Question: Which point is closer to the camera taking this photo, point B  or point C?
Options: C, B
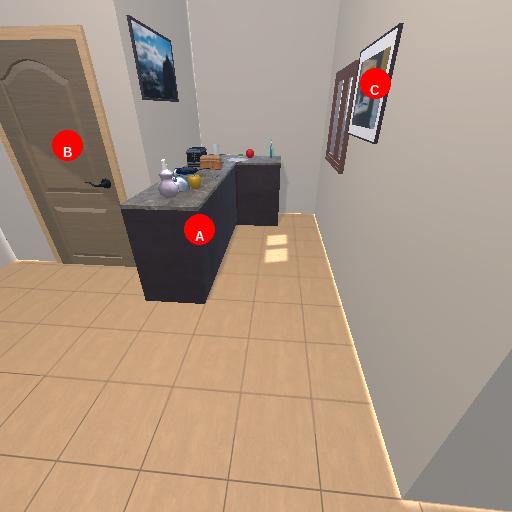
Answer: C